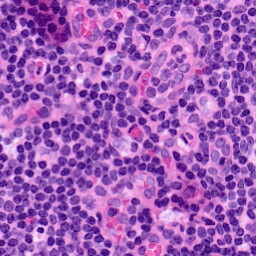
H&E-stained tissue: LymphNode